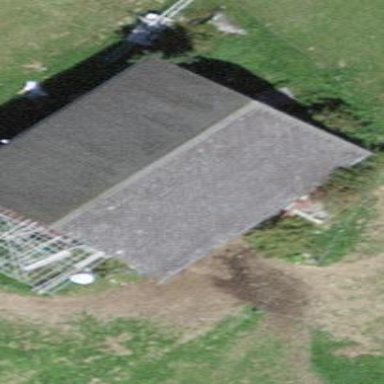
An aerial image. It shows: Barn.